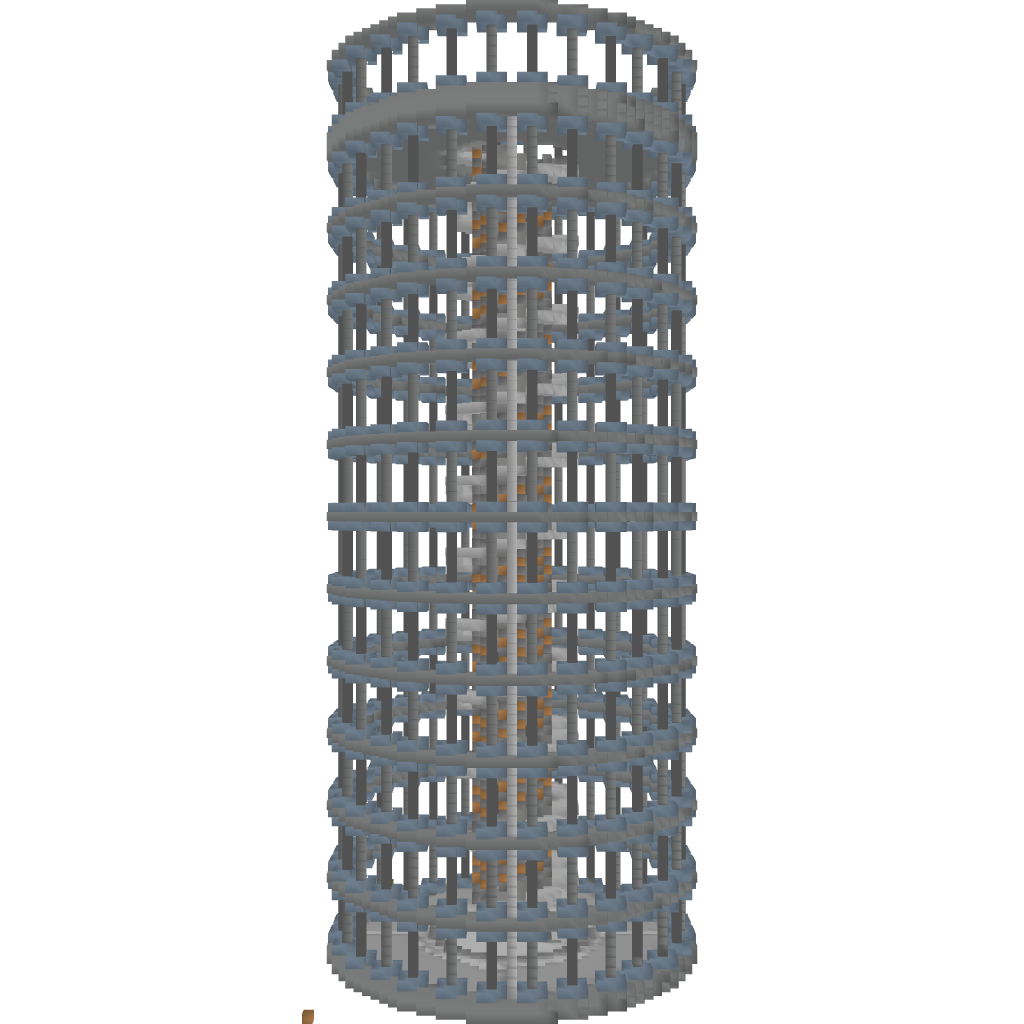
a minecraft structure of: Jonas' Tower